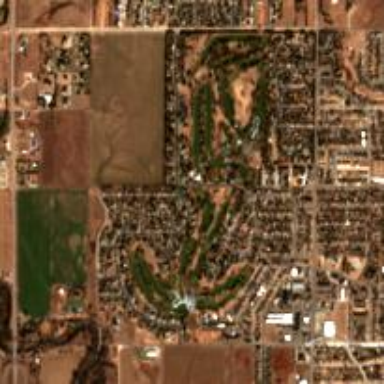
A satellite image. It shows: Golf course.